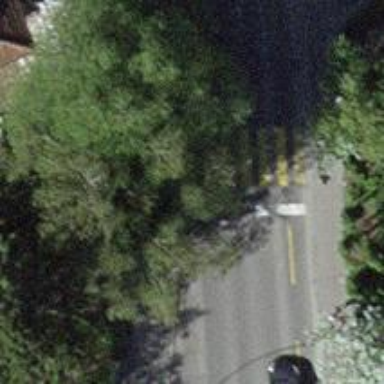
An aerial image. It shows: Crossing equipped with traffic signals. It is zebra crossing.